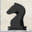
Piece: bN